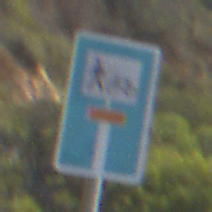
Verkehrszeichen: SackgasseRadverkehrFussgaengerDurchlaessig
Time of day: MorningAfternoon
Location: Outdoor (RoadRail)
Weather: PartlyCloudy
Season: NotSpecified
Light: Natural